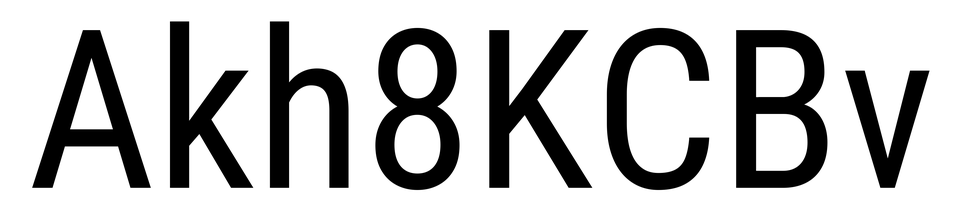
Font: Roboto_Condensed_Regular